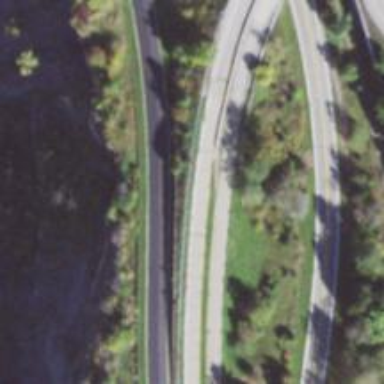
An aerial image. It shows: Secondary link road.